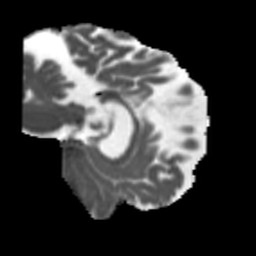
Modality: MD
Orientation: sagittal
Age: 73
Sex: female
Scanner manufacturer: siemens
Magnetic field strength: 3 T
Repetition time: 5.47 s
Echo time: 0.0854 s